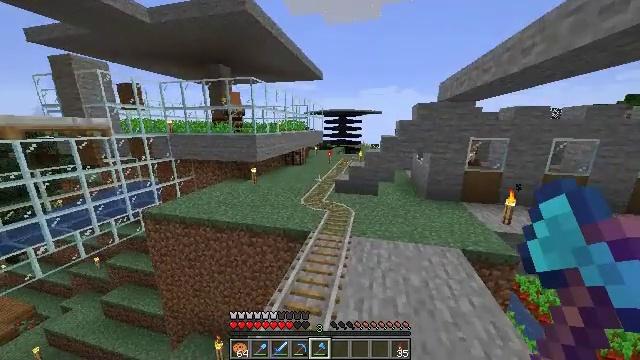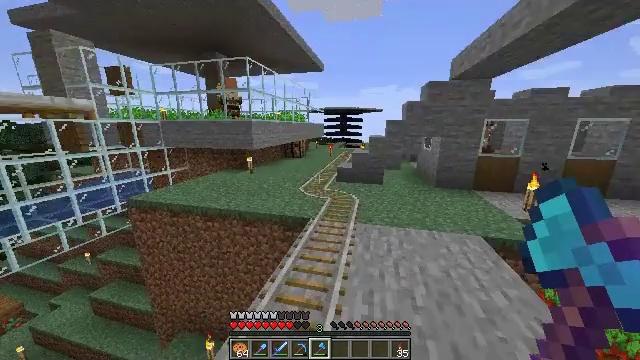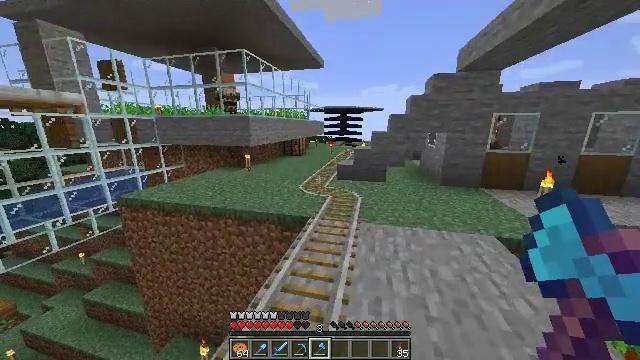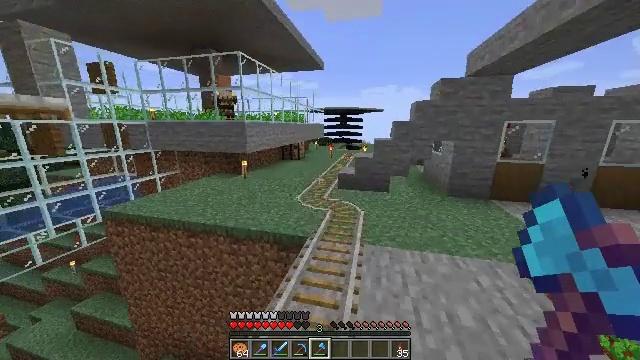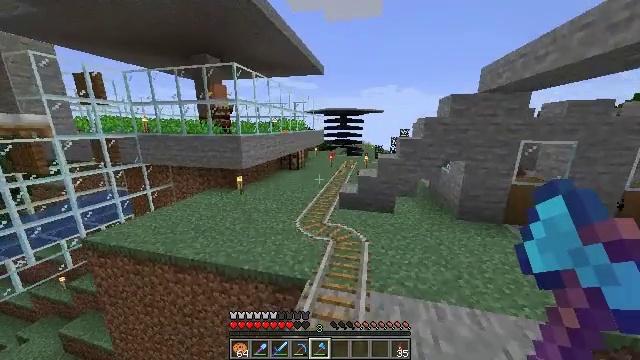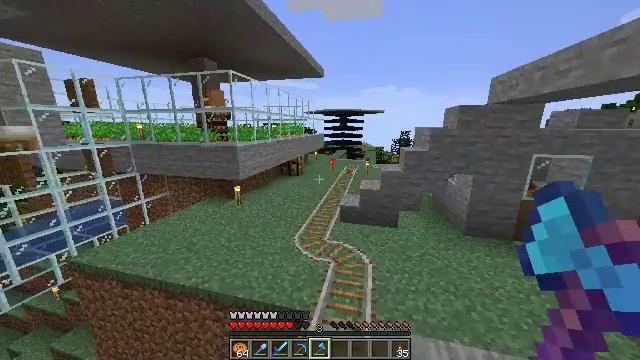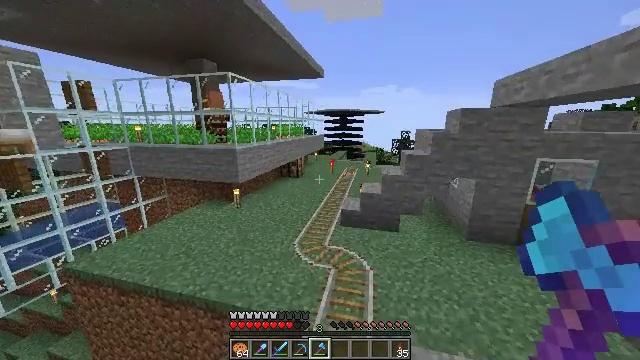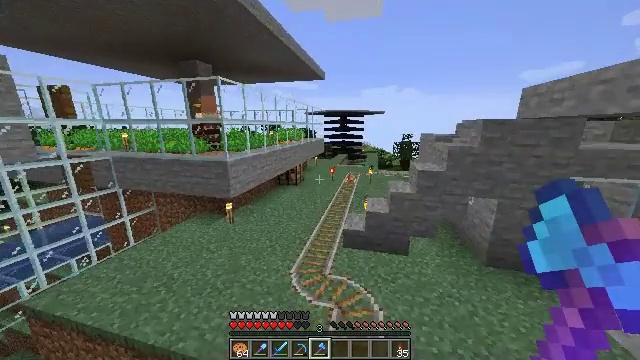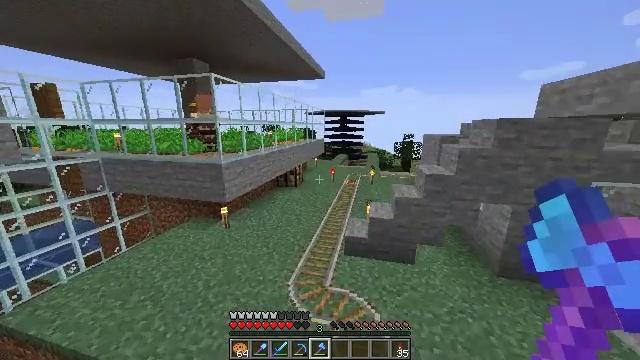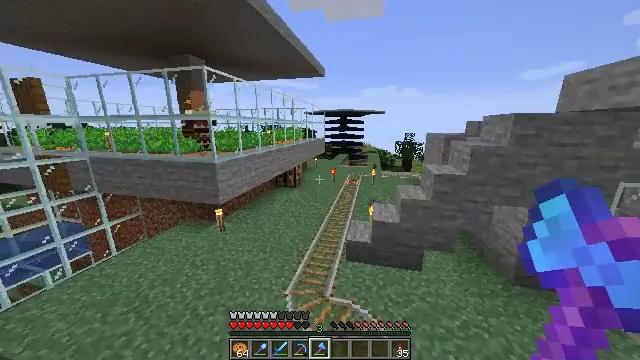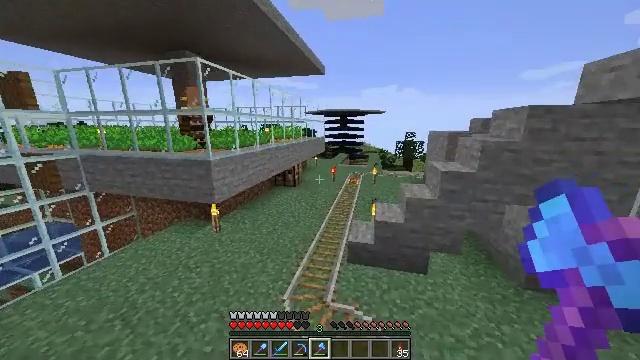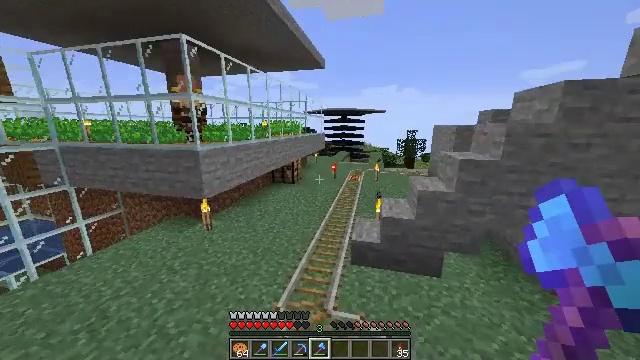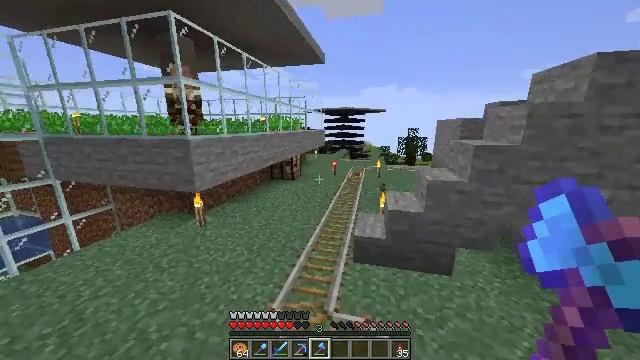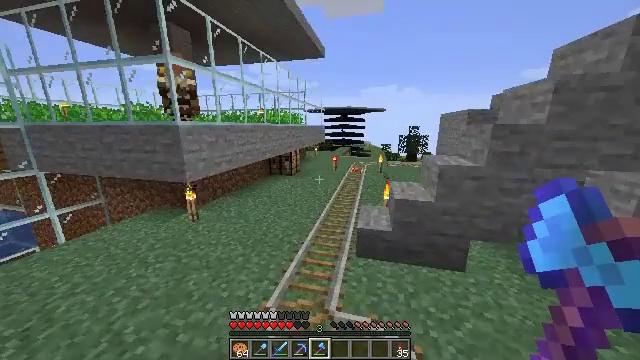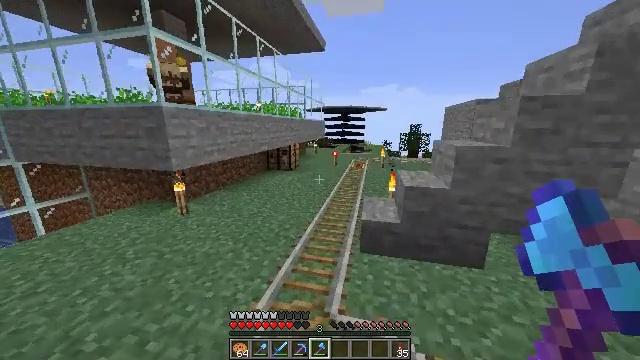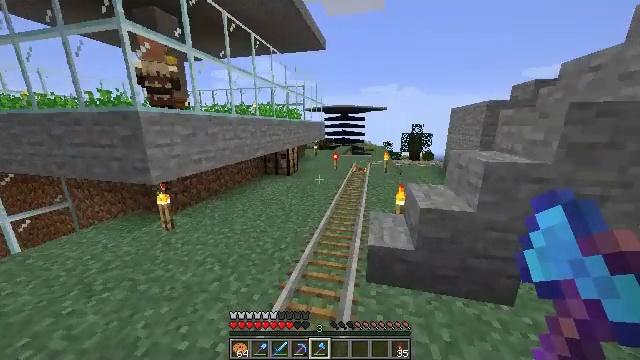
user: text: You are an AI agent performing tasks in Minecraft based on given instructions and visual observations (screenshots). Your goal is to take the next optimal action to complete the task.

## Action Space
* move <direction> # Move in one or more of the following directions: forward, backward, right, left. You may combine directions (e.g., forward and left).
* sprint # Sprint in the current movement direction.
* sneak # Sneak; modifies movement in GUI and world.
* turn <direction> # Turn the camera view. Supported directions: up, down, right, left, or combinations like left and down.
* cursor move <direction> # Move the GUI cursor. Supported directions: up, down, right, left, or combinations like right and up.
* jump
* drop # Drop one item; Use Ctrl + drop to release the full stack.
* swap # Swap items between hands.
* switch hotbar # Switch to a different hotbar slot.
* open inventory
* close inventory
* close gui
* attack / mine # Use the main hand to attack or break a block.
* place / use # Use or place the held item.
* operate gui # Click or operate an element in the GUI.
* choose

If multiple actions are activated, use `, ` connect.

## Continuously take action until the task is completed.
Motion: motion action
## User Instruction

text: Craft a golden carrot.
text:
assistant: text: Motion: move forward, jump
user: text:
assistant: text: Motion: move forward, jump
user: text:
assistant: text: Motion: move forward, jump
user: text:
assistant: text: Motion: move forward, jump
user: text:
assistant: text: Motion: move forward, sprint, jump
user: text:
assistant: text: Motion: move forward, sprint, jump
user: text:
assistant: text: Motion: move forward, sprint, jump
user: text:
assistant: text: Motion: move forward, sprint, jump
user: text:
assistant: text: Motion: move forward, jump
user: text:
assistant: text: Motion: move forward, jump
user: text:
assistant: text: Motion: move forward, jump
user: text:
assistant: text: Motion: move forward, jump
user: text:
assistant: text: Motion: move forward, jump
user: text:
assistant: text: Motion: move forward, jump
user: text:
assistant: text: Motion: move forward, sprint, jump
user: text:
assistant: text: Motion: move forward, sprint, jump
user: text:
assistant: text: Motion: move forward, sprint, jump
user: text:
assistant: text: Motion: move forward, sprint, jump
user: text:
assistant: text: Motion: move forward, jump
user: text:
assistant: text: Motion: move forward, turn right, jump
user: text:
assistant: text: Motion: move forward, turn right and down, jump
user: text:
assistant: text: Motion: move forward, turn right, jump
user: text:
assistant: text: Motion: move forward, turn right, jump
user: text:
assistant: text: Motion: move forward, turn right, jump
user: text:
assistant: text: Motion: move forward, turn right, jump
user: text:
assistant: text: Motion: move forward, turn right
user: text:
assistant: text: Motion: move forward, turn right
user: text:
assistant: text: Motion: move forward, turn right
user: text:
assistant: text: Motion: move forward, sprint
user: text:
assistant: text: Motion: move forward, sprint